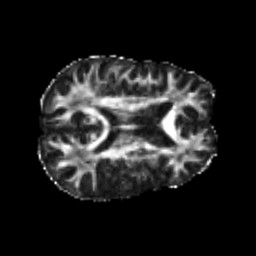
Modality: FA
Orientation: axial
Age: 24
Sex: male
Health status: healthy
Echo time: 0.074 s